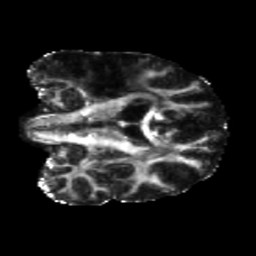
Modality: FA
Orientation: coronal
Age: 51
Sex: male
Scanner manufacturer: siemens
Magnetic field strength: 3 T
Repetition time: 5.25 s
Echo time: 0.08 s